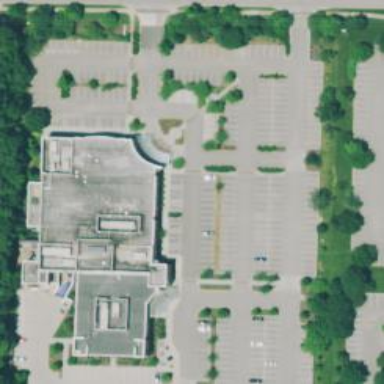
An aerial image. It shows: Hospital building.